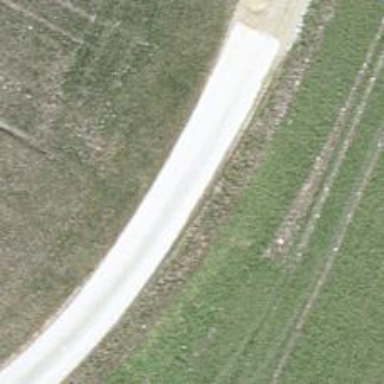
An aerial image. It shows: Track with grade 3 surface.